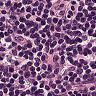
Metastatic tissue present: no